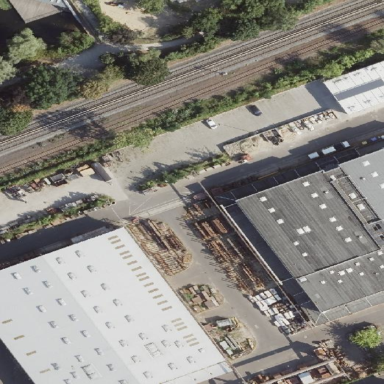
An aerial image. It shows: Industrial area enclosed by barbed wire fence.